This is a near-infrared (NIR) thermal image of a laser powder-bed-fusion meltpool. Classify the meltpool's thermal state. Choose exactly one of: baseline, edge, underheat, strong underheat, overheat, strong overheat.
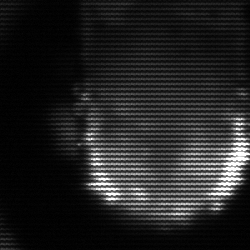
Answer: baseline